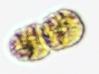
Label: Margalefidinium